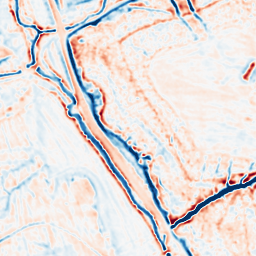
Category: multiscale
Decomposition family: dog_multiscale
Decomposition parameters: sigma_ratio: 1.4
n_scales: 3
base_sigma: 1
Upsampling method: bicubic
Upsampling parameters: scale: 2
Upsampling scale: 2